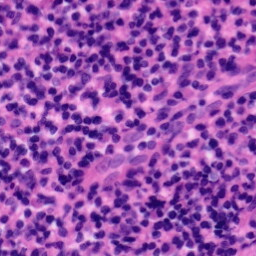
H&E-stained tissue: Tonsil